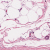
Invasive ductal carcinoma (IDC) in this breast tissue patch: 0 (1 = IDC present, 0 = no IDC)